Question: When I create drawing shapes I cant see any color or fill. I know there is a setting that need to be changed so I can see them. Here is a pick of what is happening on my screen:

I draw the shape and all I see is the green outline, any suggestions?
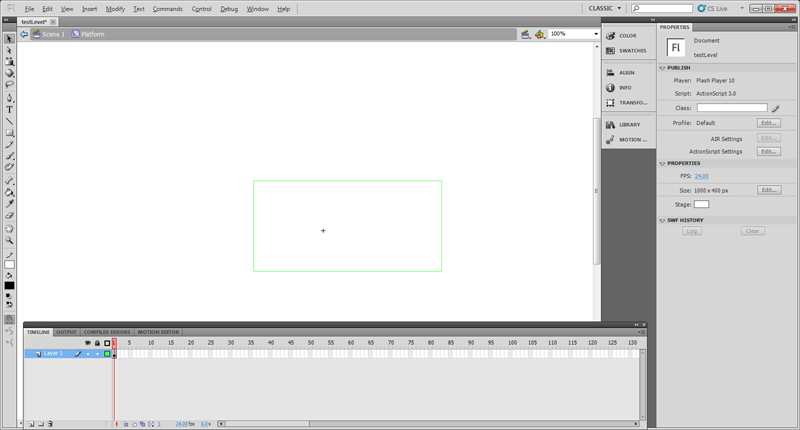
Answer: At the bottom of the screen on your timeline there is a green square on your layer, from the looks of it you have click that. This shows layers as outlines.